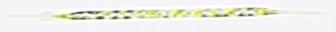
Label: Rhizosolenia